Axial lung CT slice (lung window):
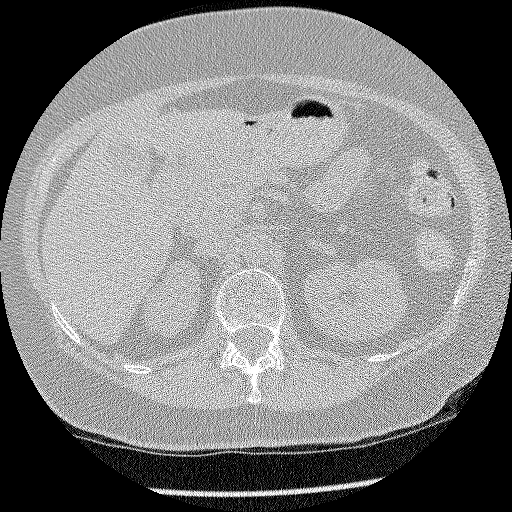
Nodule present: no